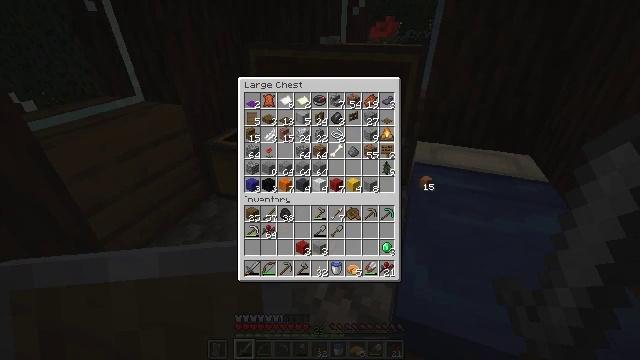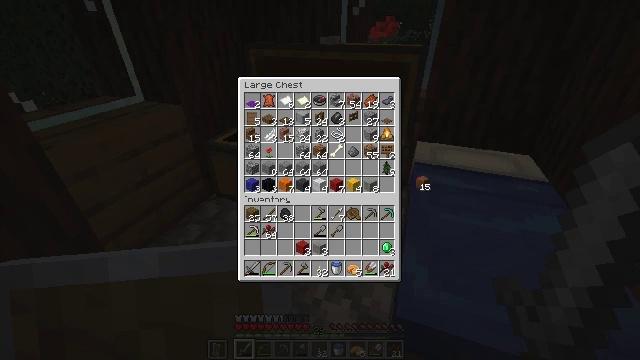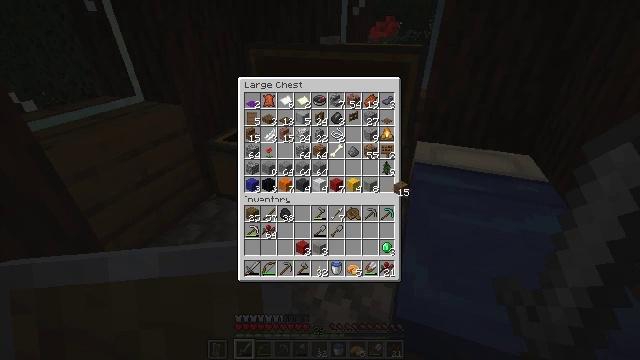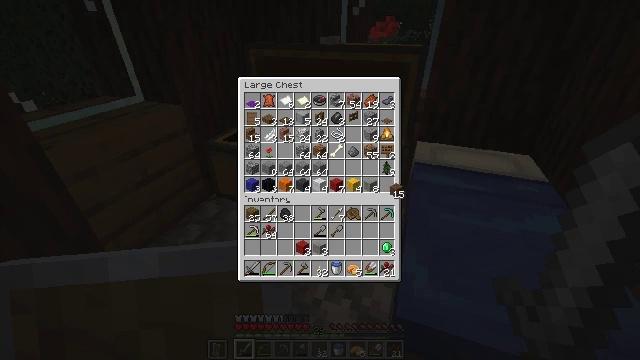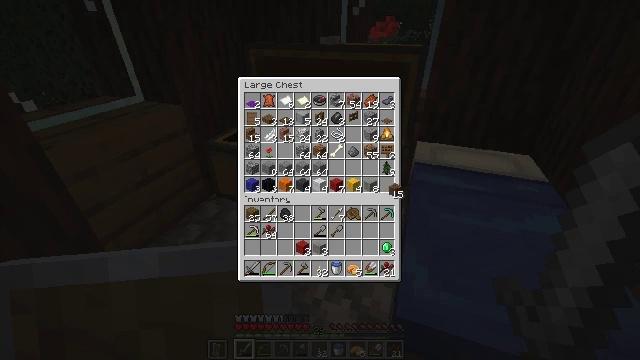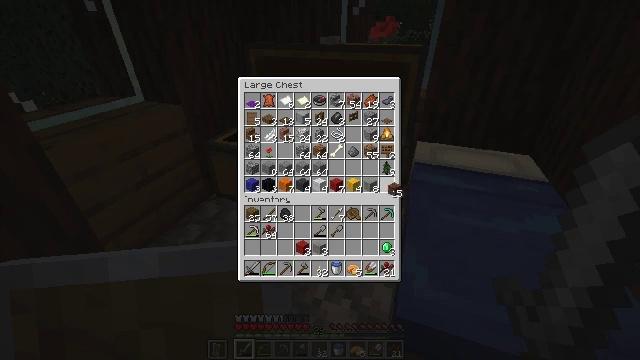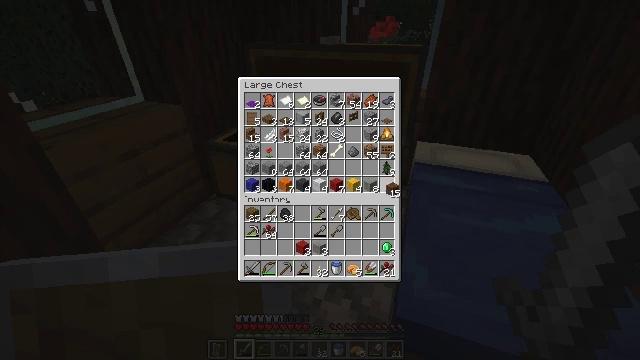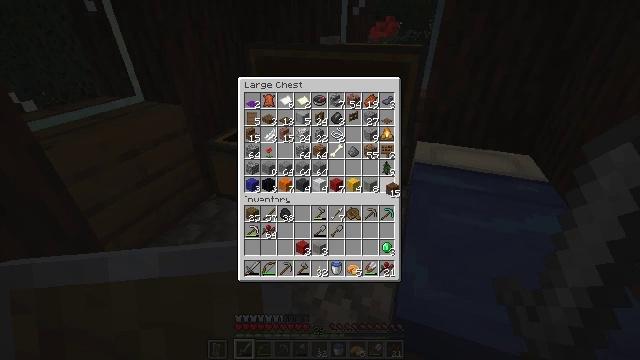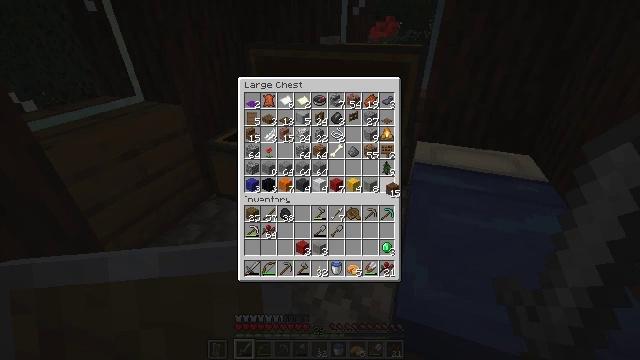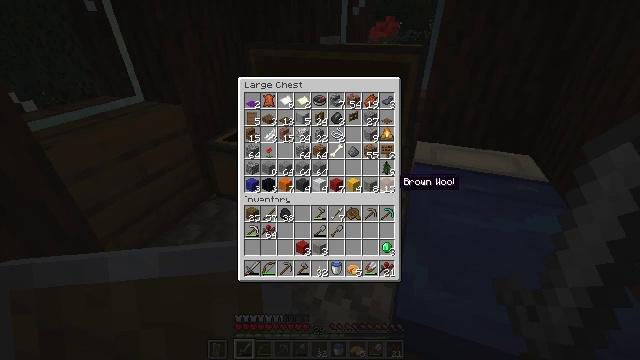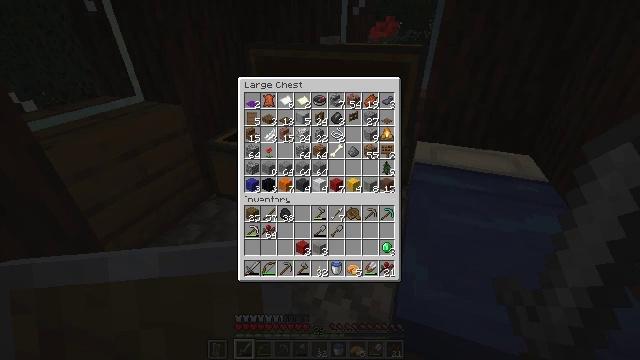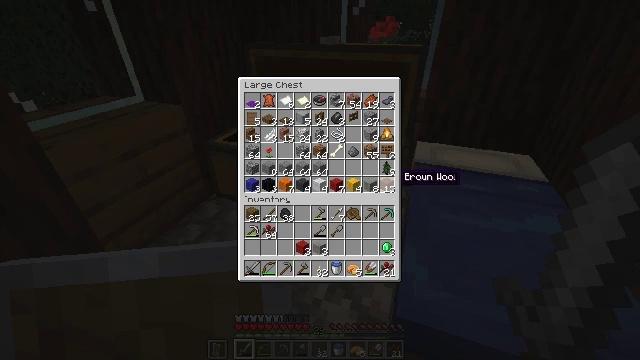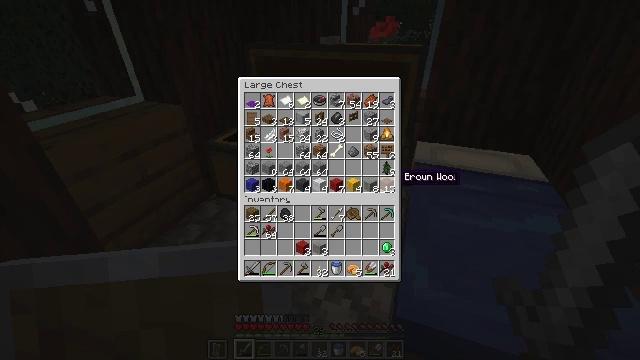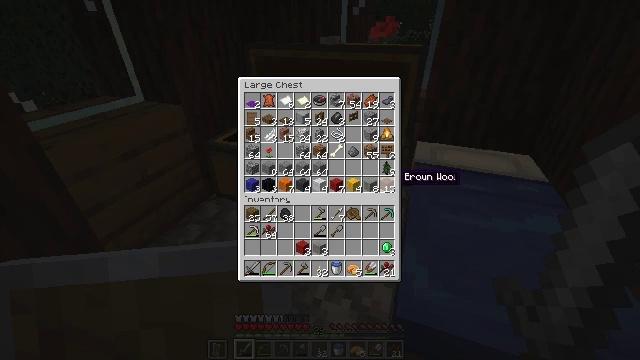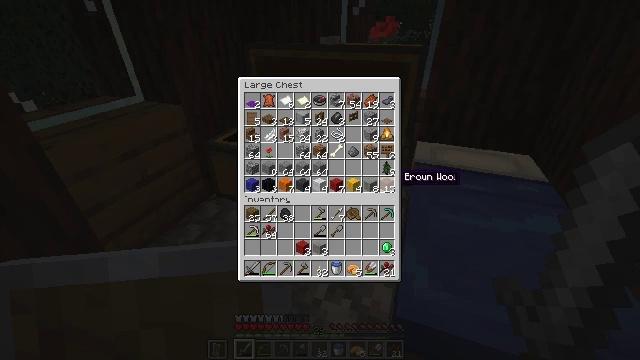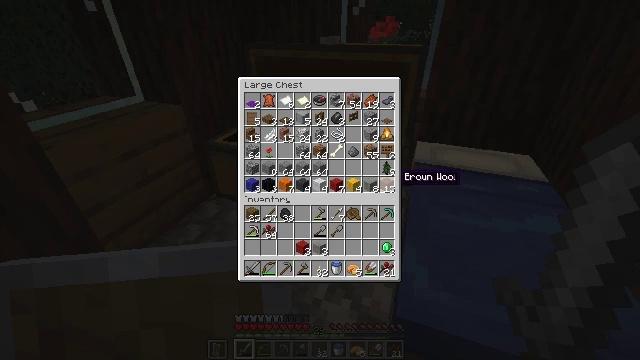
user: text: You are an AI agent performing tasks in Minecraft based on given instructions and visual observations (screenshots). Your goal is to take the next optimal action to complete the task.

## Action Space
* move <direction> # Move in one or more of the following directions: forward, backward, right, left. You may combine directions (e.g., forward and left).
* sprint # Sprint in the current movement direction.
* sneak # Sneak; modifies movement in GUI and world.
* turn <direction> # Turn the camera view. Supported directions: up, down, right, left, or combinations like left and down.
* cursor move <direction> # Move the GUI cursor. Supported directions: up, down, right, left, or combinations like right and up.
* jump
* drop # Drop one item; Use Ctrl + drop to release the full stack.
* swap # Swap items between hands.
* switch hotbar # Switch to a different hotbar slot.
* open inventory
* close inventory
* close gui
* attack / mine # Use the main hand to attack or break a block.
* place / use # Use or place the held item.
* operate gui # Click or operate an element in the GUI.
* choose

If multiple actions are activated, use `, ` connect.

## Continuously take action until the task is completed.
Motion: motion action
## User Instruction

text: Interact with the crafting table to craft a light gray bed.
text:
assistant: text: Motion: no_op
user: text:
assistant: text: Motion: cursor move left
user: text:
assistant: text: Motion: no_op
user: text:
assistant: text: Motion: no_op
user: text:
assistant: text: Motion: no_op
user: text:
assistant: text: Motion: operate gui
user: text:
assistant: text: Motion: operate gui
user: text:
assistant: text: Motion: operate gui
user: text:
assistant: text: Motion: no_op
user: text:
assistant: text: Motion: no_op
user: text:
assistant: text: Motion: no_op
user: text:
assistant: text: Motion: no_op
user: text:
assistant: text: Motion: no_op
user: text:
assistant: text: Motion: no_op
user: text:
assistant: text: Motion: no_op
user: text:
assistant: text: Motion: no_op
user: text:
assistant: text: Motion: no_op
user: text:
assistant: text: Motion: no_op
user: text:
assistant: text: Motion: no_op
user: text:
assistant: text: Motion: no_op
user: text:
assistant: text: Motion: cursor move left
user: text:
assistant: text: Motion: no_op
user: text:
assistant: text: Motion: no_op
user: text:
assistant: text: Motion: no_op
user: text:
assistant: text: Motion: no_op
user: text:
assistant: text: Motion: no_op
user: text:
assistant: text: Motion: no_op
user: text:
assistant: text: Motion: no_op
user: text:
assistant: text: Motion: no_op
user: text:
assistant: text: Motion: no_op